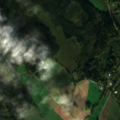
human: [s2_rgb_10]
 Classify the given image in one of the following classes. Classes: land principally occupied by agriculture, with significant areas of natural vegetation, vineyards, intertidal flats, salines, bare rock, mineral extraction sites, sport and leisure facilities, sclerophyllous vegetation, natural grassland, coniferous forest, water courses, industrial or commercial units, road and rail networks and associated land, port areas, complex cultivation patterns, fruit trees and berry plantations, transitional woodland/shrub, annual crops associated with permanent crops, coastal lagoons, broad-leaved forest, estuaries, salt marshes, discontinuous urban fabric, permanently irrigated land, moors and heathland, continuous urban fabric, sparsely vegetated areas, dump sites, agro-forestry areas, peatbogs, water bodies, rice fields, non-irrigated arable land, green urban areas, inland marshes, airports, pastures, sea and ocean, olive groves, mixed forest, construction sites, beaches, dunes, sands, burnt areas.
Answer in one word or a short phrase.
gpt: non-irrigated arable land, land principally occupied by agriculture, with significant areas of natural vegetation, coniferous forest, mixed forest, transitional woodland/shrub